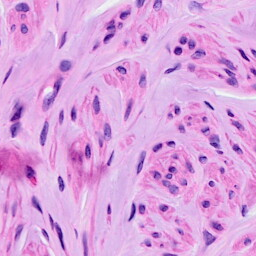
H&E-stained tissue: Ovarian